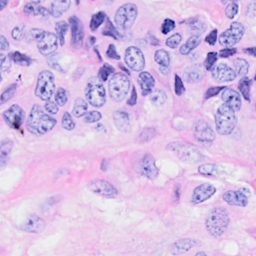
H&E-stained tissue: Breast